Question: I have a TYPO 4.7 site.
I have created an account for redactor to change content of the page, and I've created a filemount so that he can upload files, but when I click on "Select files", nothing happens.
I fear I might have screwed somehting of the permissions, but I cant imagine which one is it that is bad configured

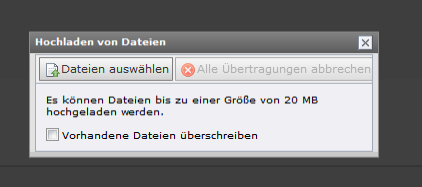
Answer: Perhaps that is an flash issue? The user can deactivate using flash upload in his settings. In that case he will get the old upload modul. So, if that works, but the flash uploader does not, it is an flash issue.